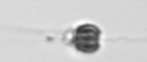
Label: Apedinella